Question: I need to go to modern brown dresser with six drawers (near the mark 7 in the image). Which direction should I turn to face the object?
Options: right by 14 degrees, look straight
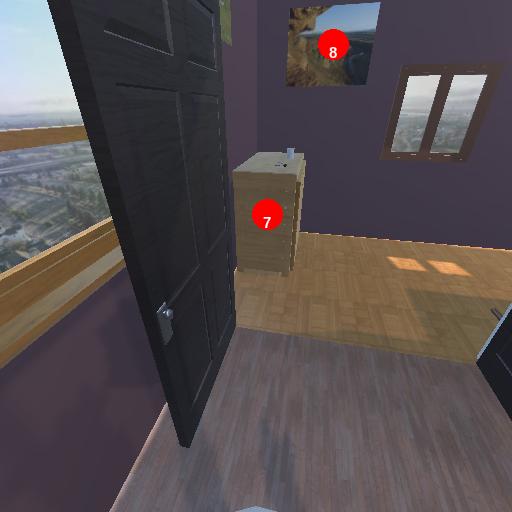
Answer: right by 14 degrees